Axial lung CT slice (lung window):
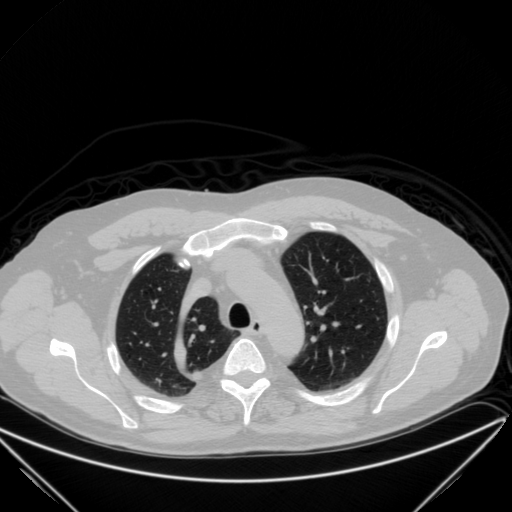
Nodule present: no